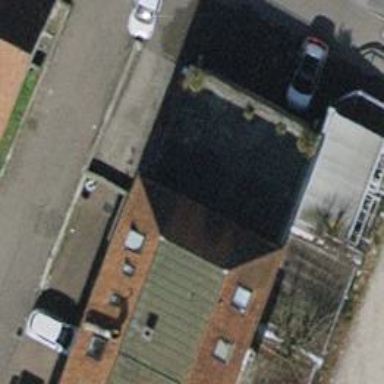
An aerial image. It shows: Restaurant.